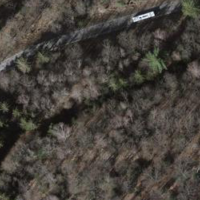
EUNIS habitat code: 44
Species observed at this site:
Aruncus dioicus